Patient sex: M
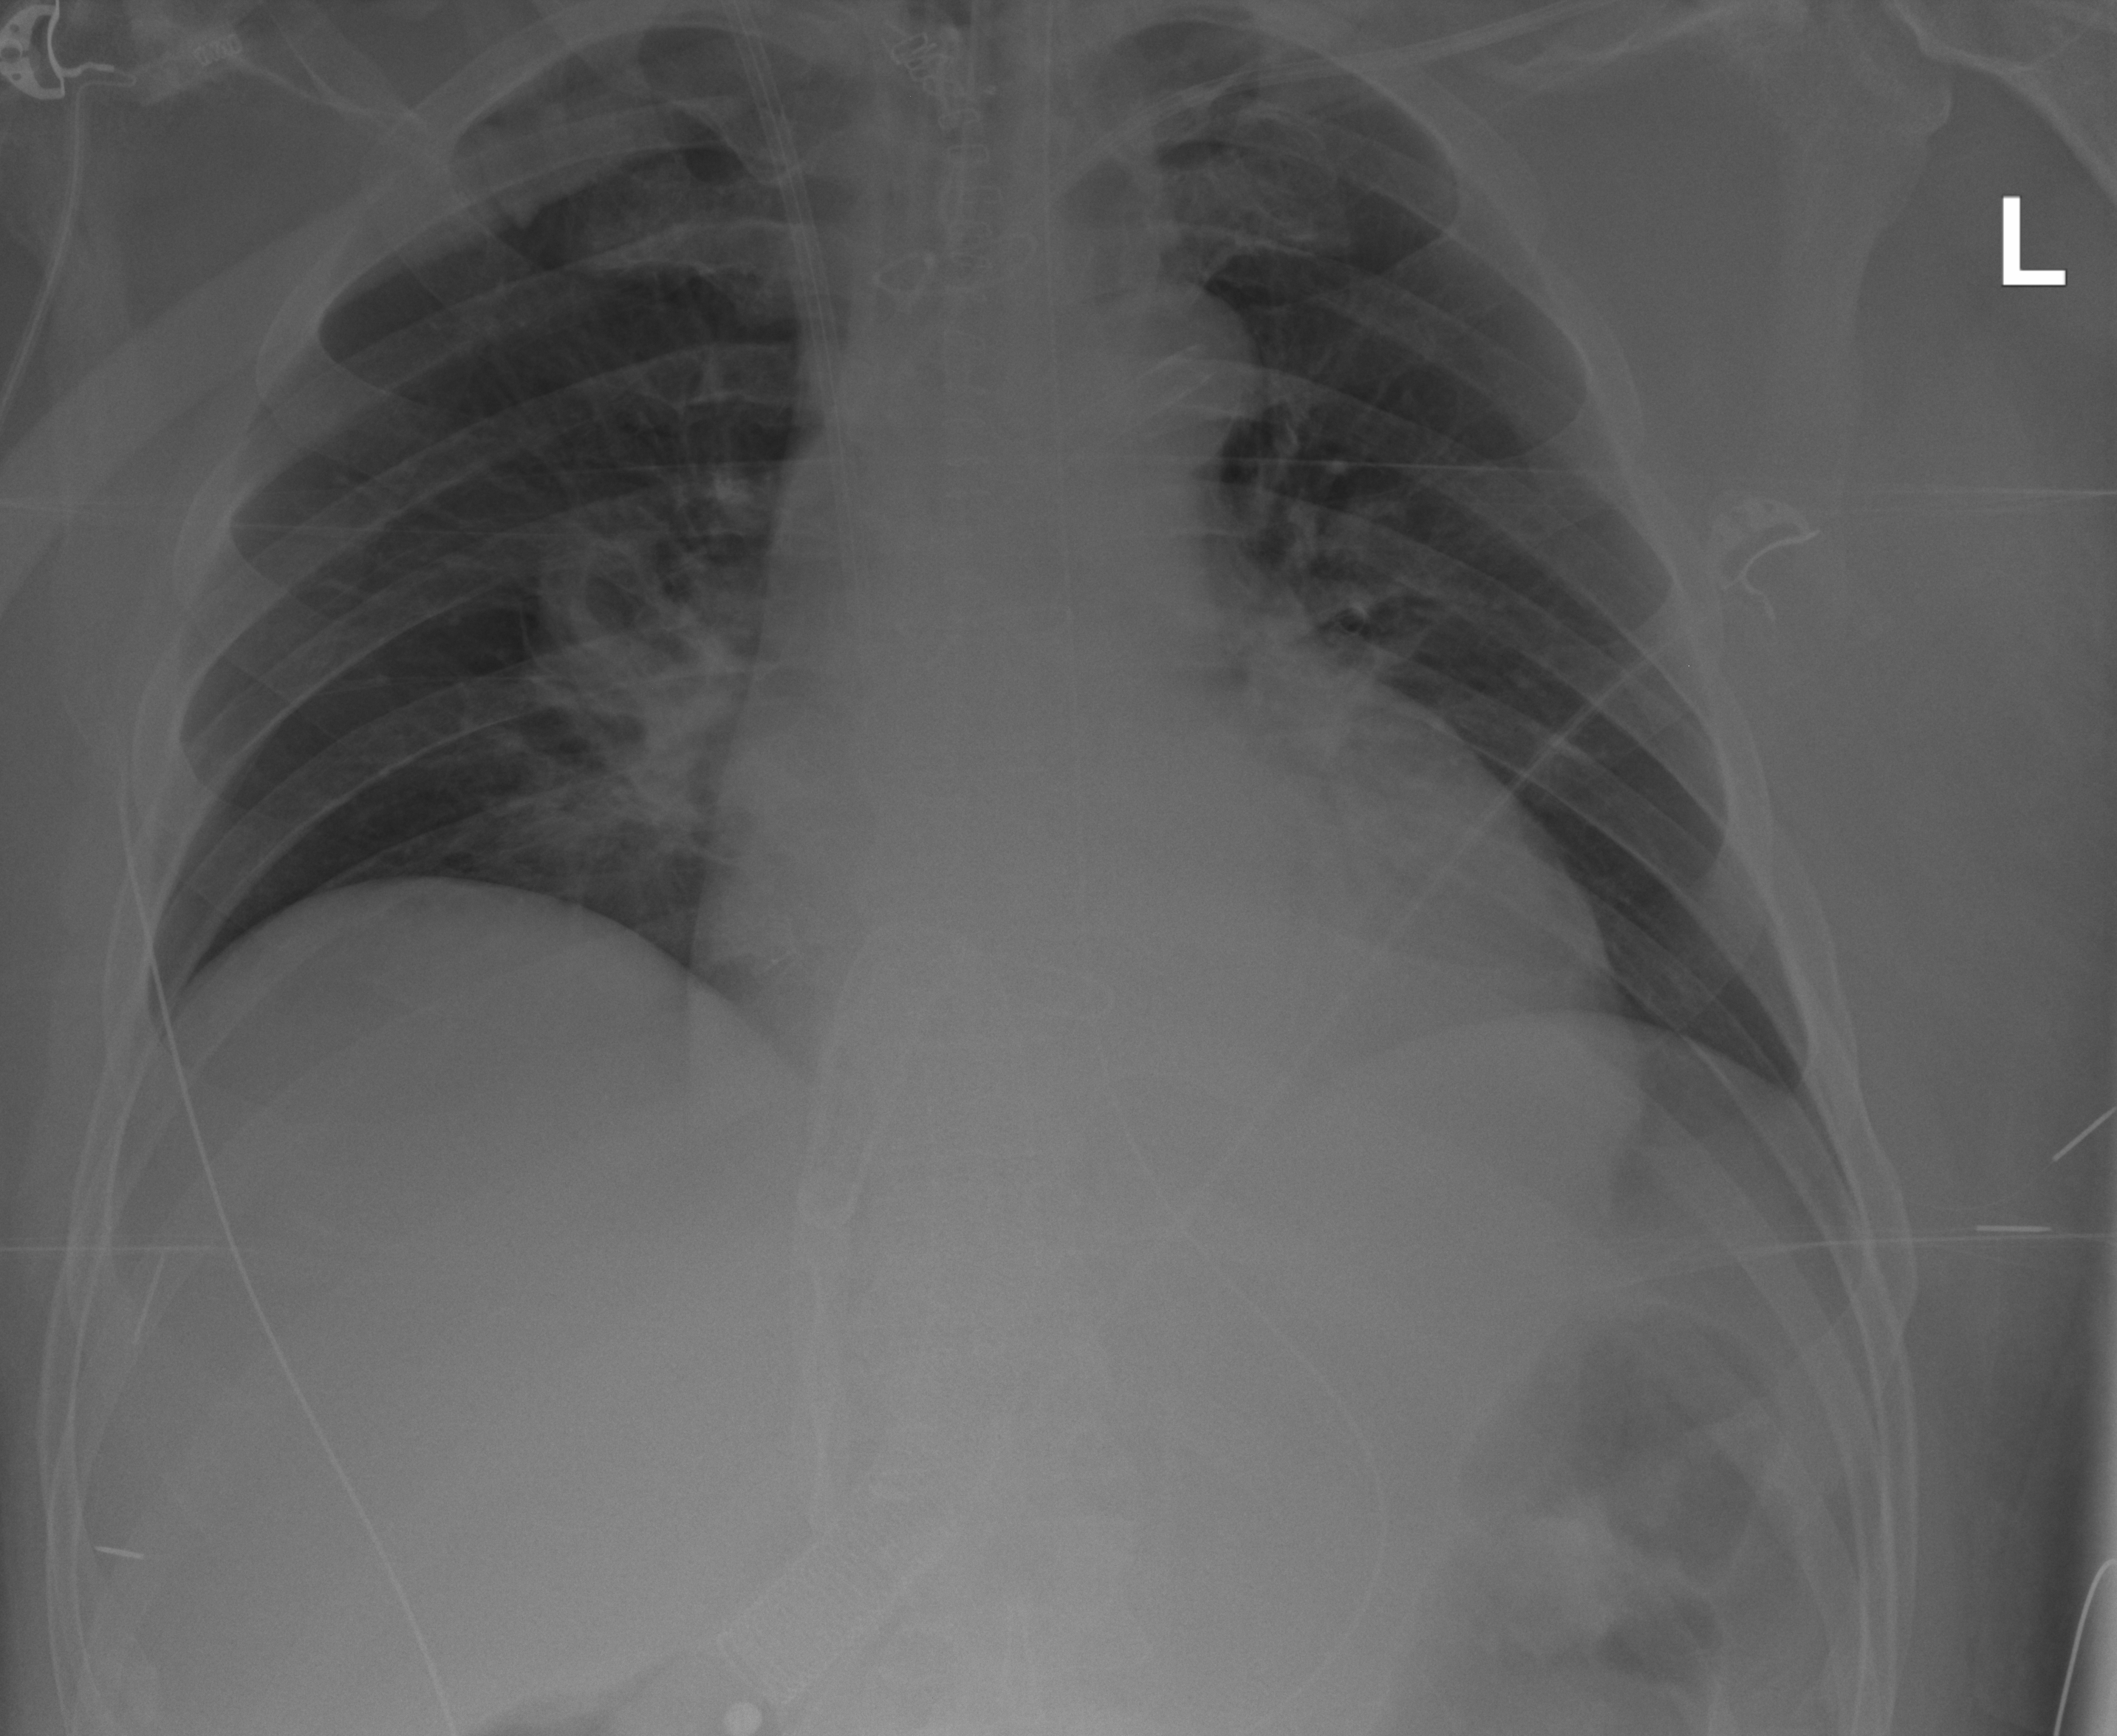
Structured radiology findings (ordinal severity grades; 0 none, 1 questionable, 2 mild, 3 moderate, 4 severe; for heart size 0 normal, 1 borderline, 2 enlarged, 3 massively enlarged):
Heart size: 2
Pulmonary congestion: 2
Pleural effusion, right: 0
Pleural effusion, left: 0
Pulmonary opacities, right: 2
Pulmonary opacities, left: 0
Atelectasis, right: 2
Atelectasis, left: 0